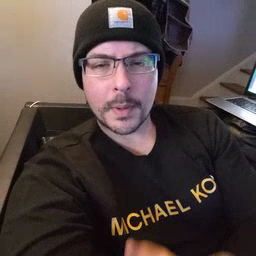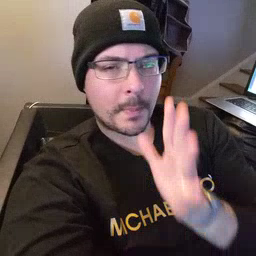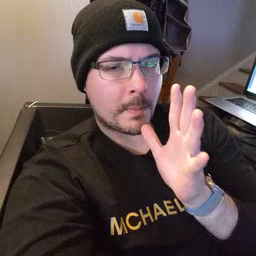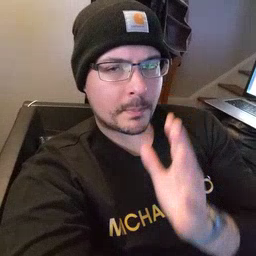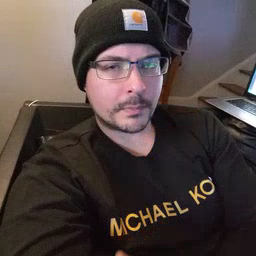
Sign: mom